Question: I have a 'slider'. Is there any way to change the blue color of the selection region to another color (e.g. Black)

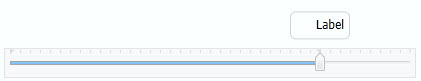
Answer: You can override the default 'SystemColors' to change the color of the selection area.
'''
<Slider Margin="0,10,0,0" Width="287" Value="6" IsSelectionRangeEnabled="True" SelectionEnd="6" >
<Slider.Resources>
<SolidColorBrush x:Key="{x:Static SystemColors.HighlightBrushKey}" Color="Black" />
<SolidColorBrush x:Key="{x:Static SystemColors.ControlDarkDarkBrushKey}" Color="Silver" />
</Slider.Resources>
</Slider>
'''
Result: